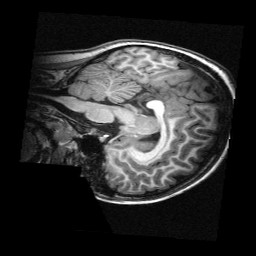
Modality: T1w
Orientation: sagittal
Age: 10
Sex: female
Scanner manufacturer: siemens
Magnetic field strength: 3 T
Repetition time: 2.3 s
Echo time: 0.00336 s